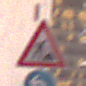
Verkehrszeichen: Arbeitsstelle
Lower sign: VorgeschriebeneFahrtrichtungLinks
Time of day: MorningAfternoon
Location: Outdoor (Urban)
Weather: Clear
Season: NotSpecified
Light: Natural